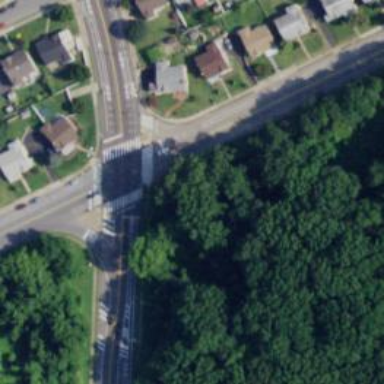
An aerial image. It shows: Marked road crossing.